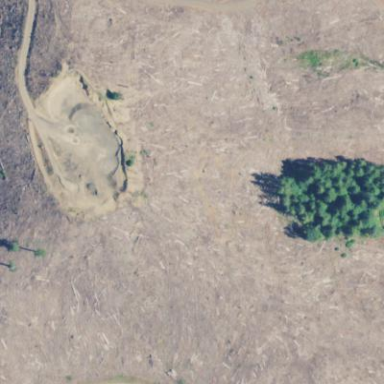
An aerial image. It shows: Clearcut area created by human activity.